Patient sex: M
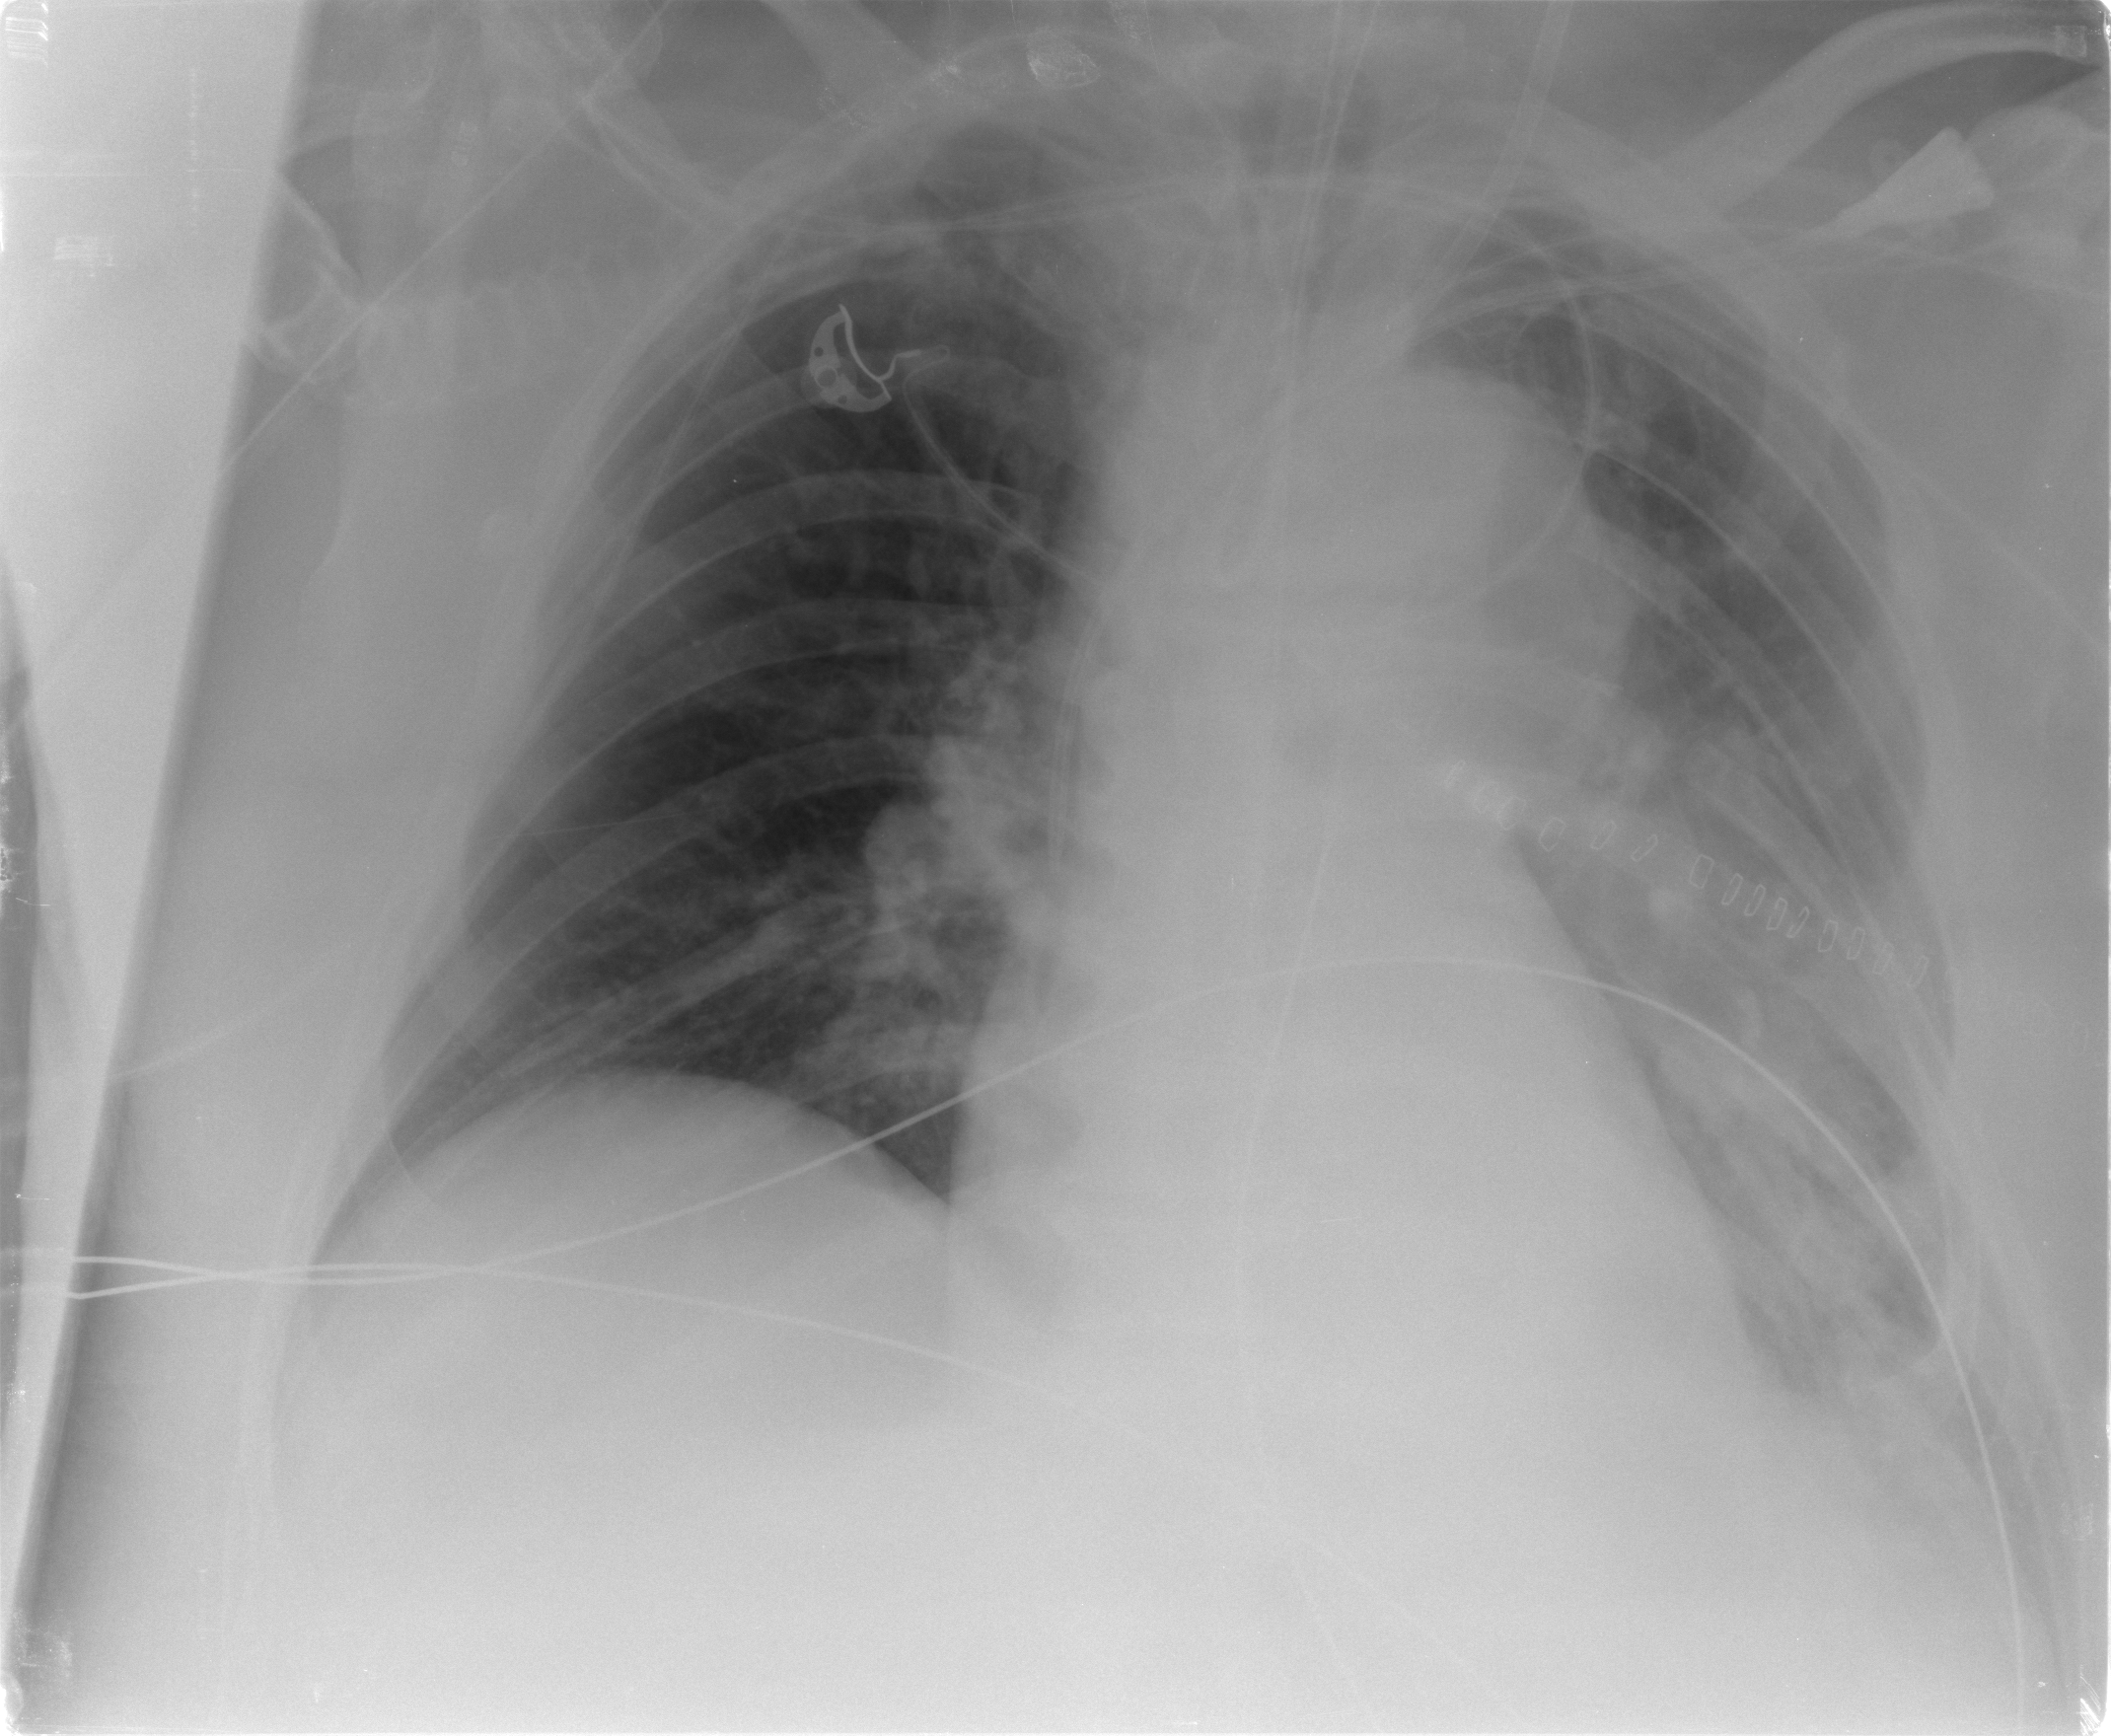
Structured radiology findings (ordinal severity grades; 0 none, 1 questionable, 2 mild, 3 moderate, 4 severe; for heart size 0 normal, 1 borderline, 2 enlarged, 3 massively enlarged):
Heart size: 0
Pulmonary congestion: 0
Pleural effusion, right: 0
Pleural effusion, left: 2
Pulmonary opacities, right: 0
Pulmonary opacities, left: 2
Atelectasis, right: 0
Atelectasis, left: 2